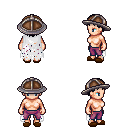
a pixel art fantasy rpg character, female body template, human, light skin, white tattered cape, magenta pants, raven plain hairstyle, chain helm, brown slippers, four views (front, back, left, right), 2x2 character sprite sheet, small pixel art, hard edges, no anti-aliasing